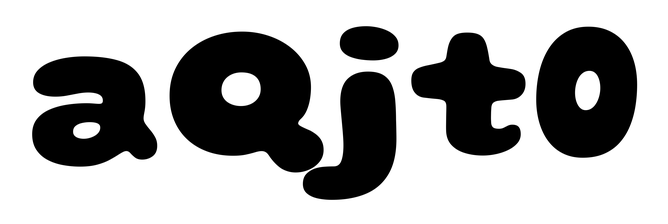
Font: Gluten_ExtraBold